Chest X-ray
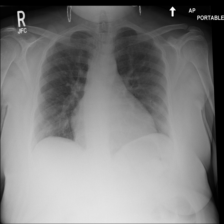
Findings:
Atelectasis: negative
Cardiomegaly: negative
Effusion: negative
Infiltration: positive
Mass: negative
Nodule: negative
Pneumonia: negative
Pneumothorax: negative
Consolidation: negative
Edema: negative
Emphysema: negative
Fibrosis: negative
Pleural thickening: negative
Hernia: negative